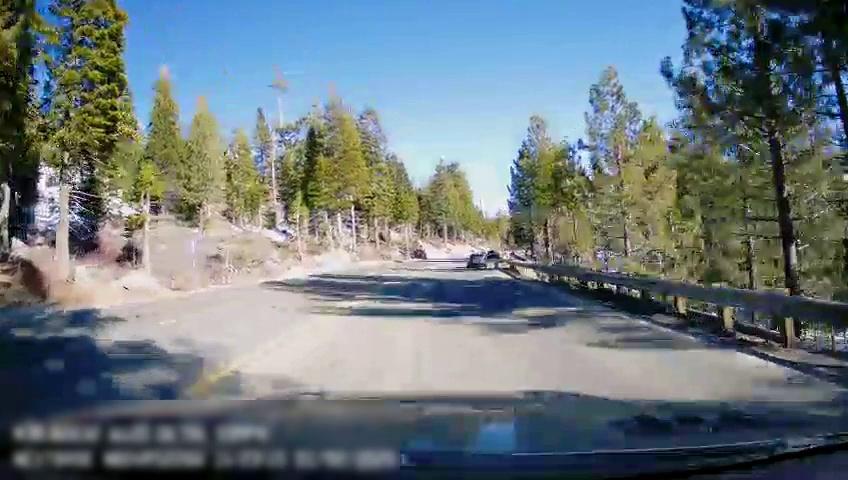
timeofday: Day
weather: Sunny
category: Drivable Space
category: Vehicles | Car
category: Vehicles | Car
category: Lanes | Opposite Lane
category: Lanes | Current Lane